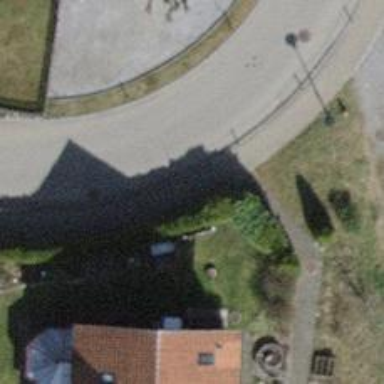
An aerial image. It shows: Asphalt sidewalk along the footway.